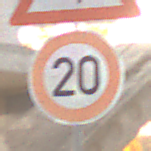
Verkehrszeichen: Geschwindigkeit20
Zusatzzeichen oben: FlugbetriebLinks
Umgebung: Roofed, Suburban
Tageszeit: SunriseSunset
Wetter: Clear
Licht: Natural
Jahreszeit: NotSpecified
Kontrast: MediumContrast